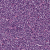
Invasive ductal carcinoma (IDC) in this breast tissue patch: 1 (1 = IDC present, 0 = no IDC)